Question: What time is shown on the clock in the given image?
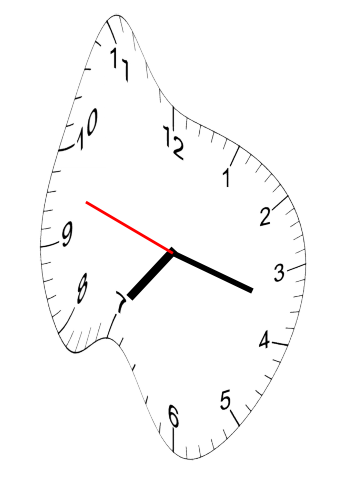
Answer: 07:17:48